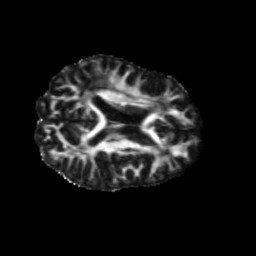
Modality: FA
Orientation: axial
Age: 42
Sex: female
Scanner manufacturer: siemens
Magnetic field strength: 3 T
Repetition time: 5.25 s
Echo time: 0.08 s